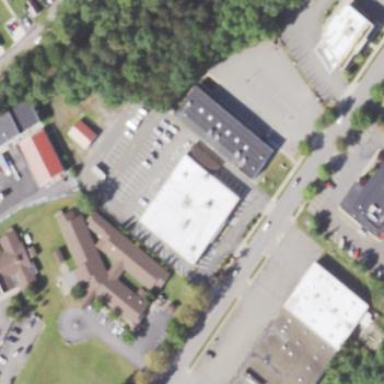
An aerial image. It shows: Building.